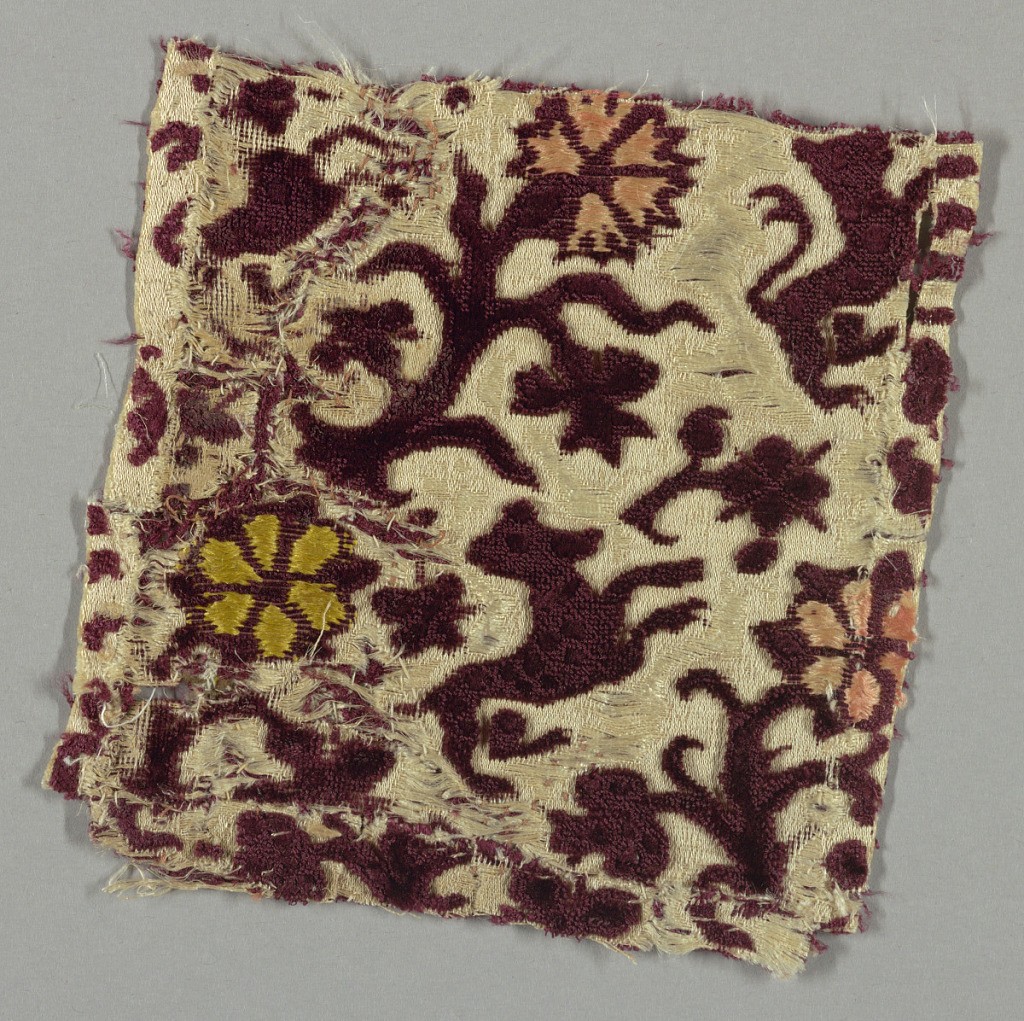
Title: Fragment
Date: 16th–17th century
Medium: silk Technique: cut and uncut supplementary warp pile (velvet) in a satin foundation
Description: Small fragment of red cut and uncut velvet on a white satin ground in a pattern of flowers, rosettes, leafy sprigs and rampant animals.